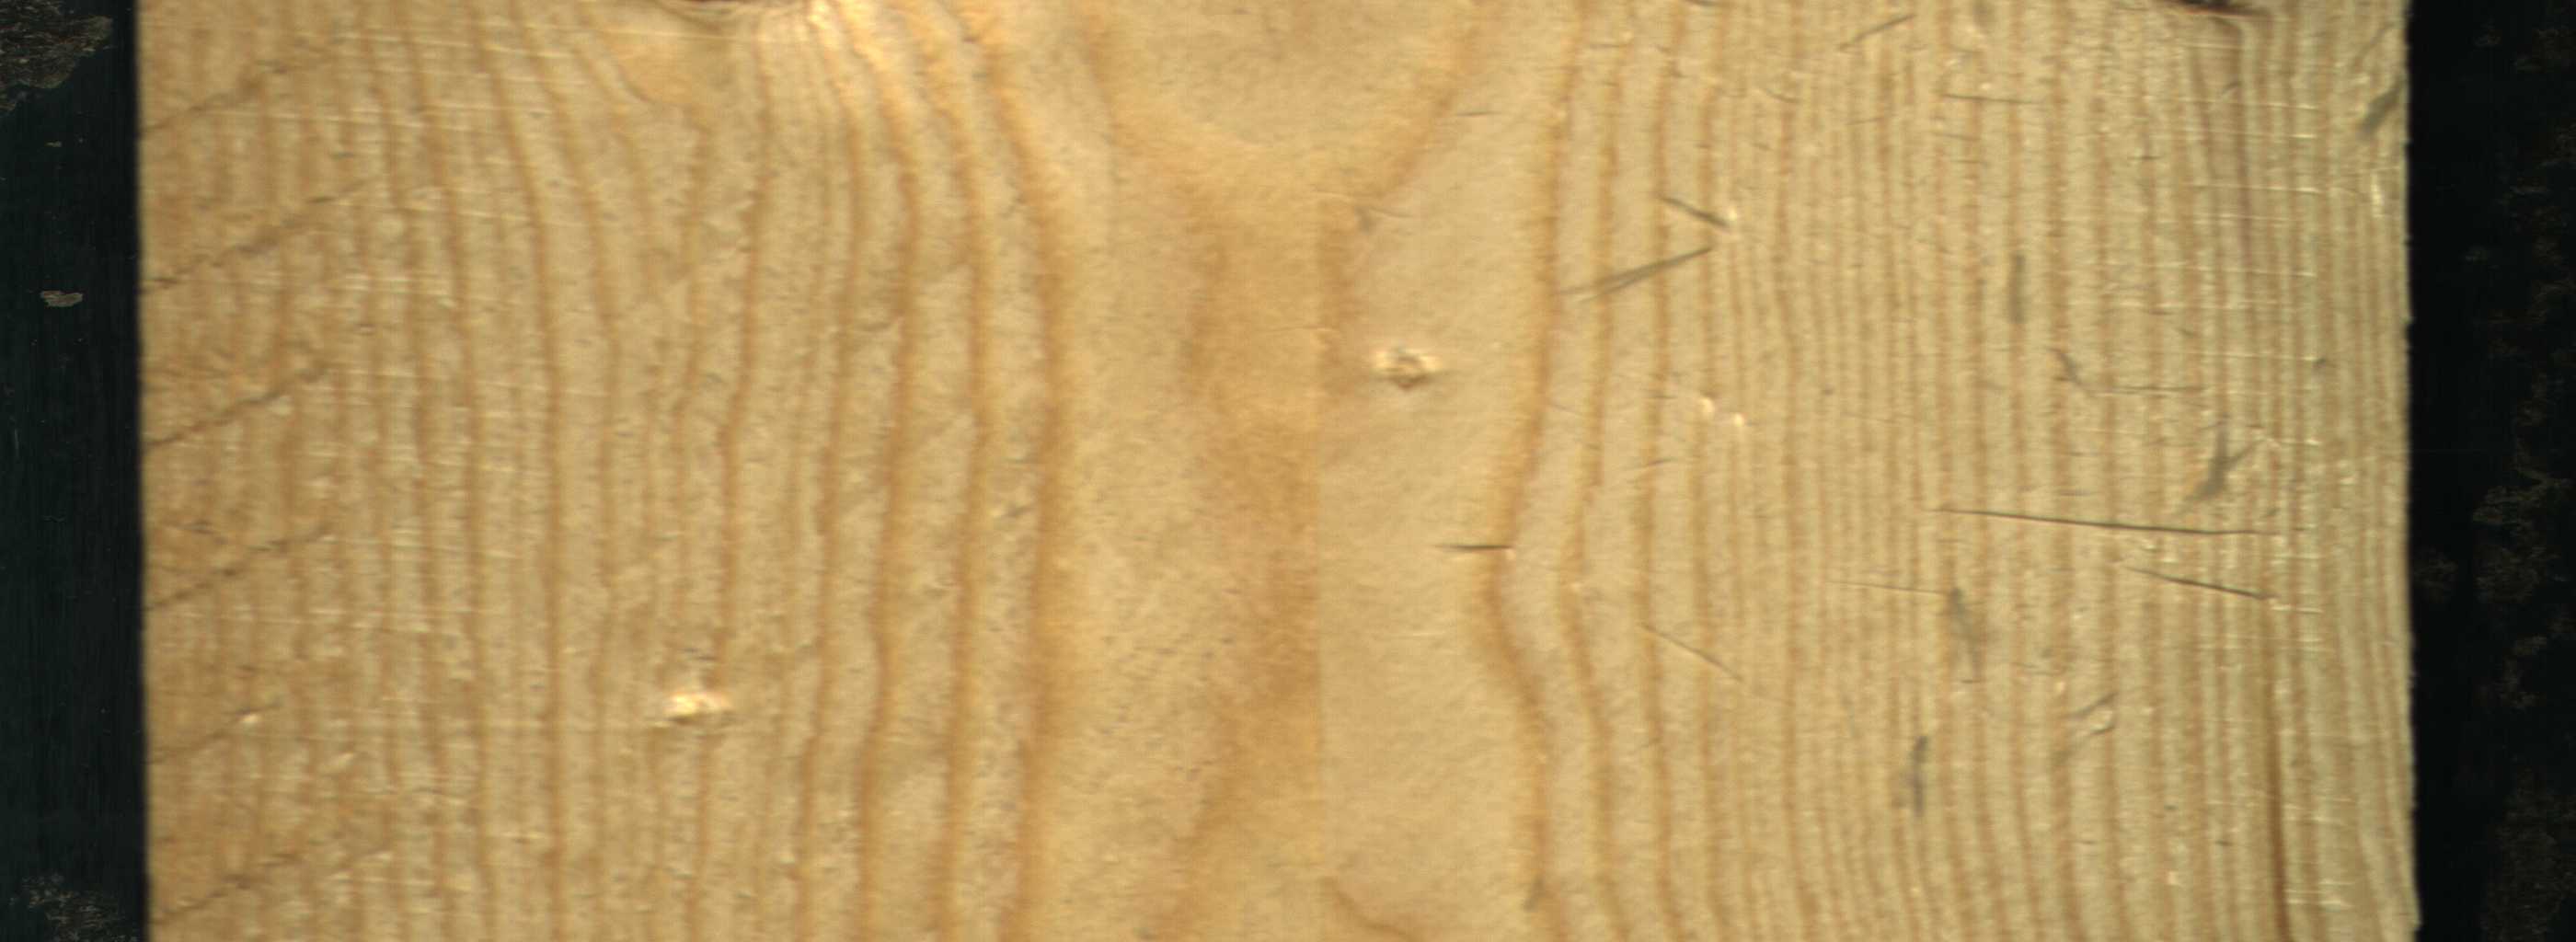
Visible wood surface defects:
resin